Interaction volume radius: 5 \u00c5
Interaction volume height: 20 \u00c5
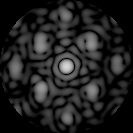
Disorder parameter: 0.4568